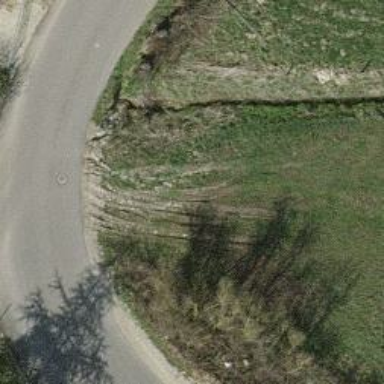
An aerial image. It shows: Culvert tunnel.